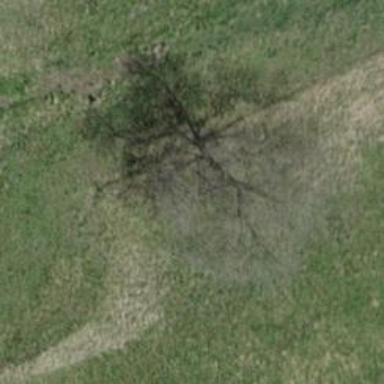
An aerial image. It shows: Beautiful tree in nature.